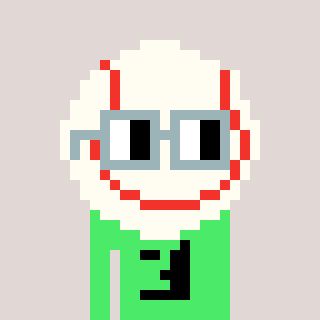
a pixel art character with square dark gray glasses, a baseball ball-shaped head and a teal-colored body on a warm background